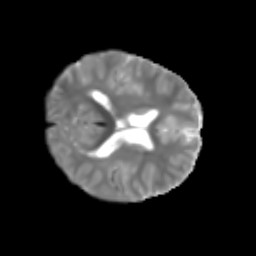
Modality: T2w
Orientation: axial
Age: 6
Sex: male
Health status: healthy